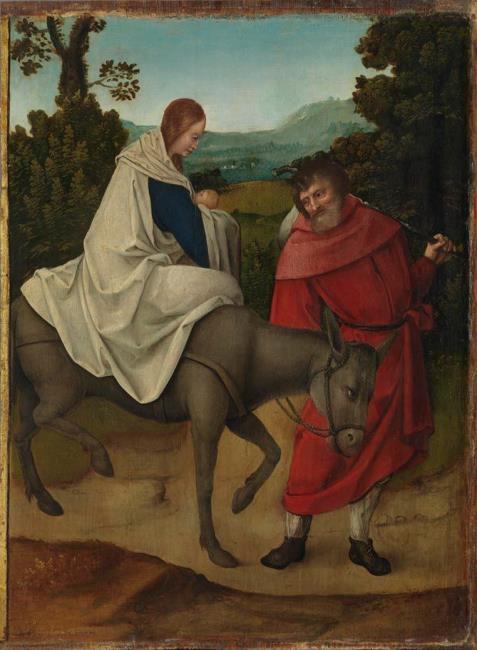
Title: The flight into Egypt
Artist: Anoniem (Nederrijn (streek)) ca. 1510-1520 according to website Alte Pinakothek Munich, retrieved May 2018
Earliest date: 1510
Latest date: 1520
Genre: painting
Iconography: cattle
Keywords: New Testament and Apocrypha, Mary, Christ, donkey, in a landscape, mountain landscape